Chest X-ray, PA view. Patient: 66 years old, sex F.
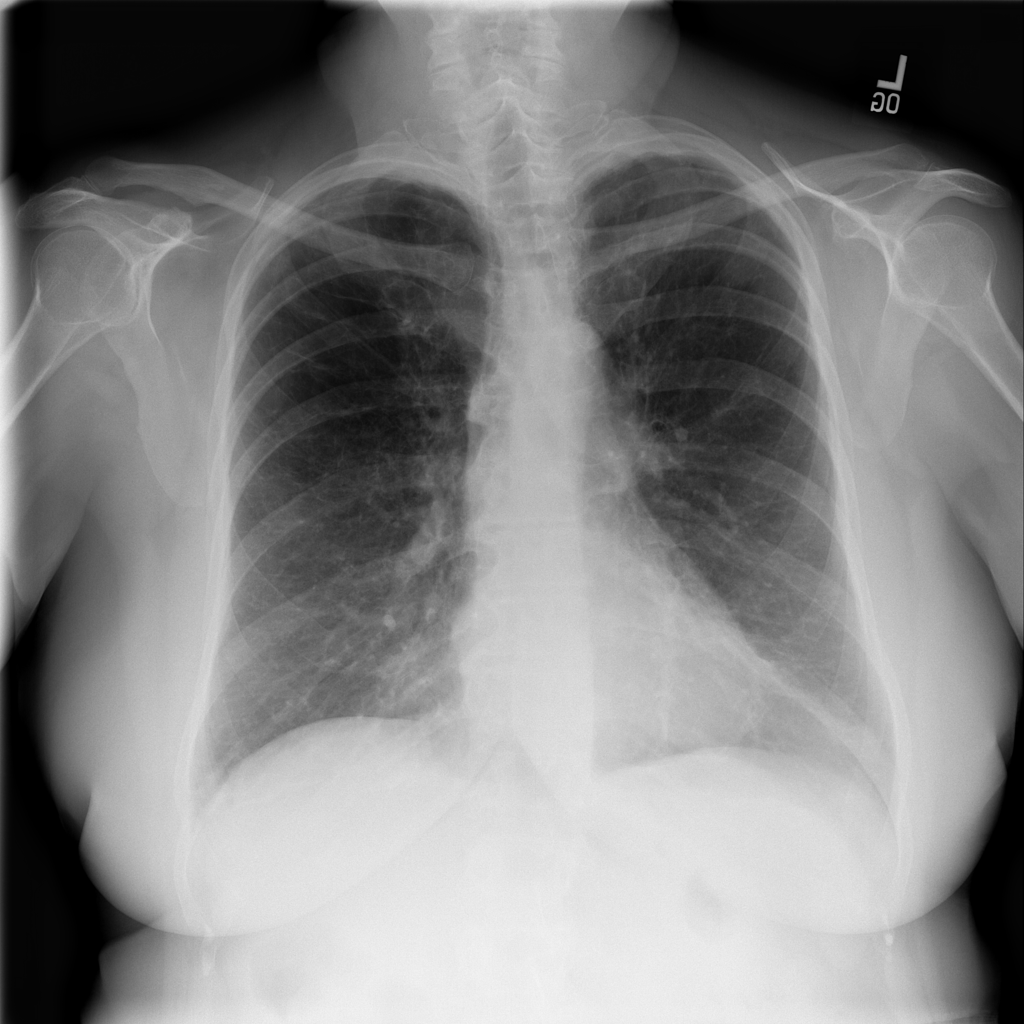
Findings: Fibrosis